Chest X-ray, PA view. Patient: 52 years old, sex M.
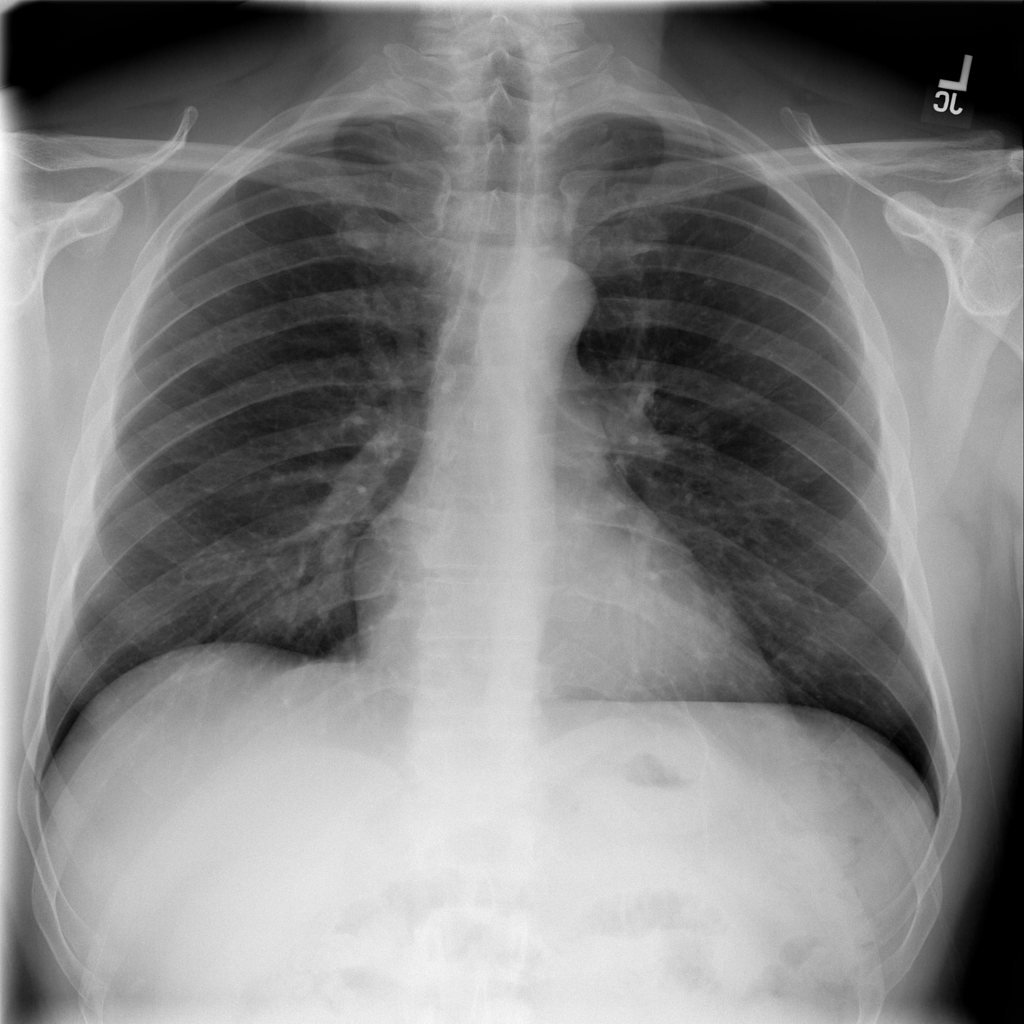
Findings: No Finding